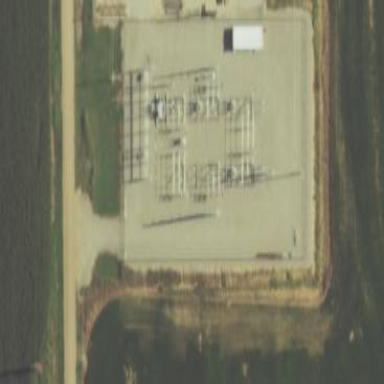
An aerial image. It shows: Distribution-level power substation.